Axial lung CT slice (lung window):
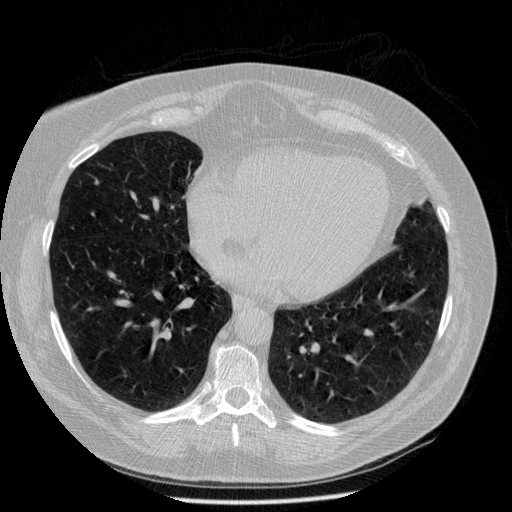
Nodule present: no